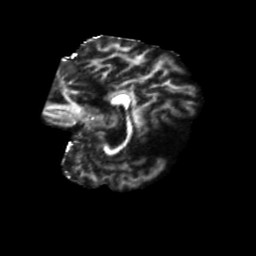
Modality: FA
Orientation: sagittal
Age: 56
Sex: female
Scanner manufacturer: siemens
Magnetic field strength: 3 T
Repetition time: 5.47 s
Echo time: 0.0854 s